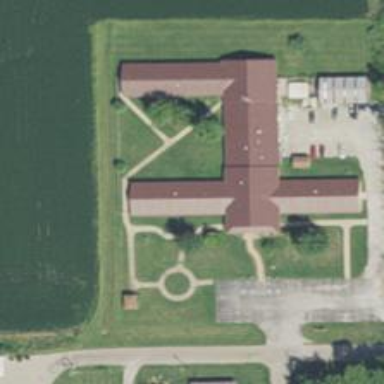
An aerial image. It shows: Nursing home.